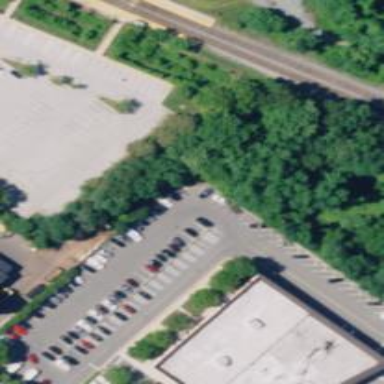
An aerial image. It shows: Parking space.